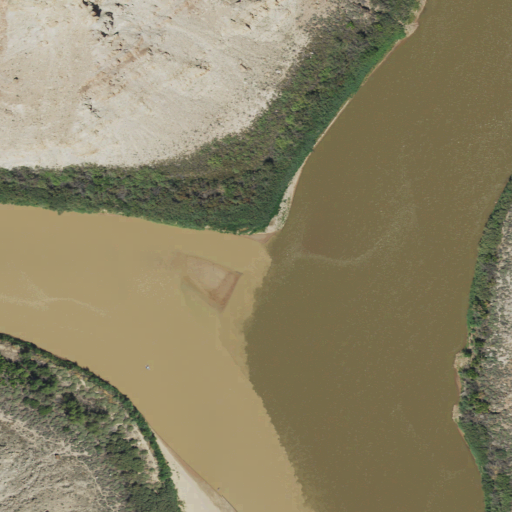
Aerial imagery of valley in Utah named Stillwater Canyon containing open water, woody wetlands, shrub, barren land, grassland, and herbaceous wetlands